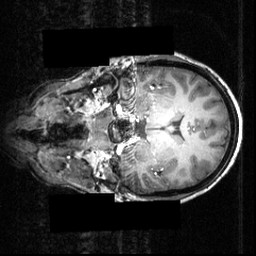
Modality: T1w
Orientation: coronal
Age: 20
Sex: female
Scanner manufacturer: siemens
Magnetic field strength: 3.951 T
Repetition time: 1.5 s
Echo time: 0.00335 s